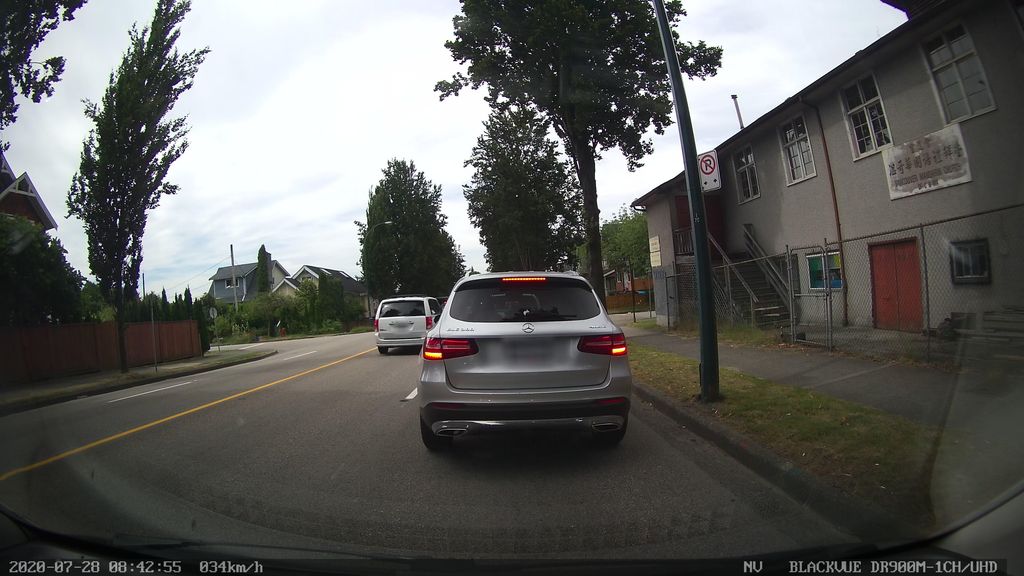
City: vancouver